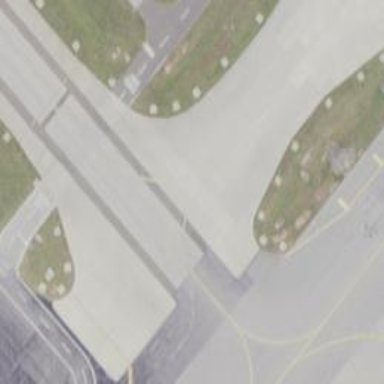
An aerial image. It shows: Image of taxiway at airport.